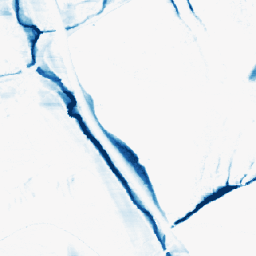
Category: morphological
Decomposition family: morphological_ellipse
Decomposition parameters: operation: closing
width: 5
height: 30
Upsampling method: area
Upsampling parameters: scale: 4
Upsampling scale: 4